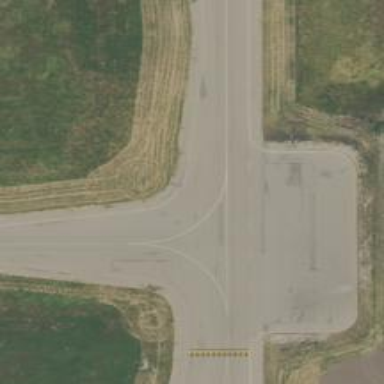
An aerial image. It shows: Image of taxiway at airport.